Fundus camera: zeiss
Shooting center: fovea
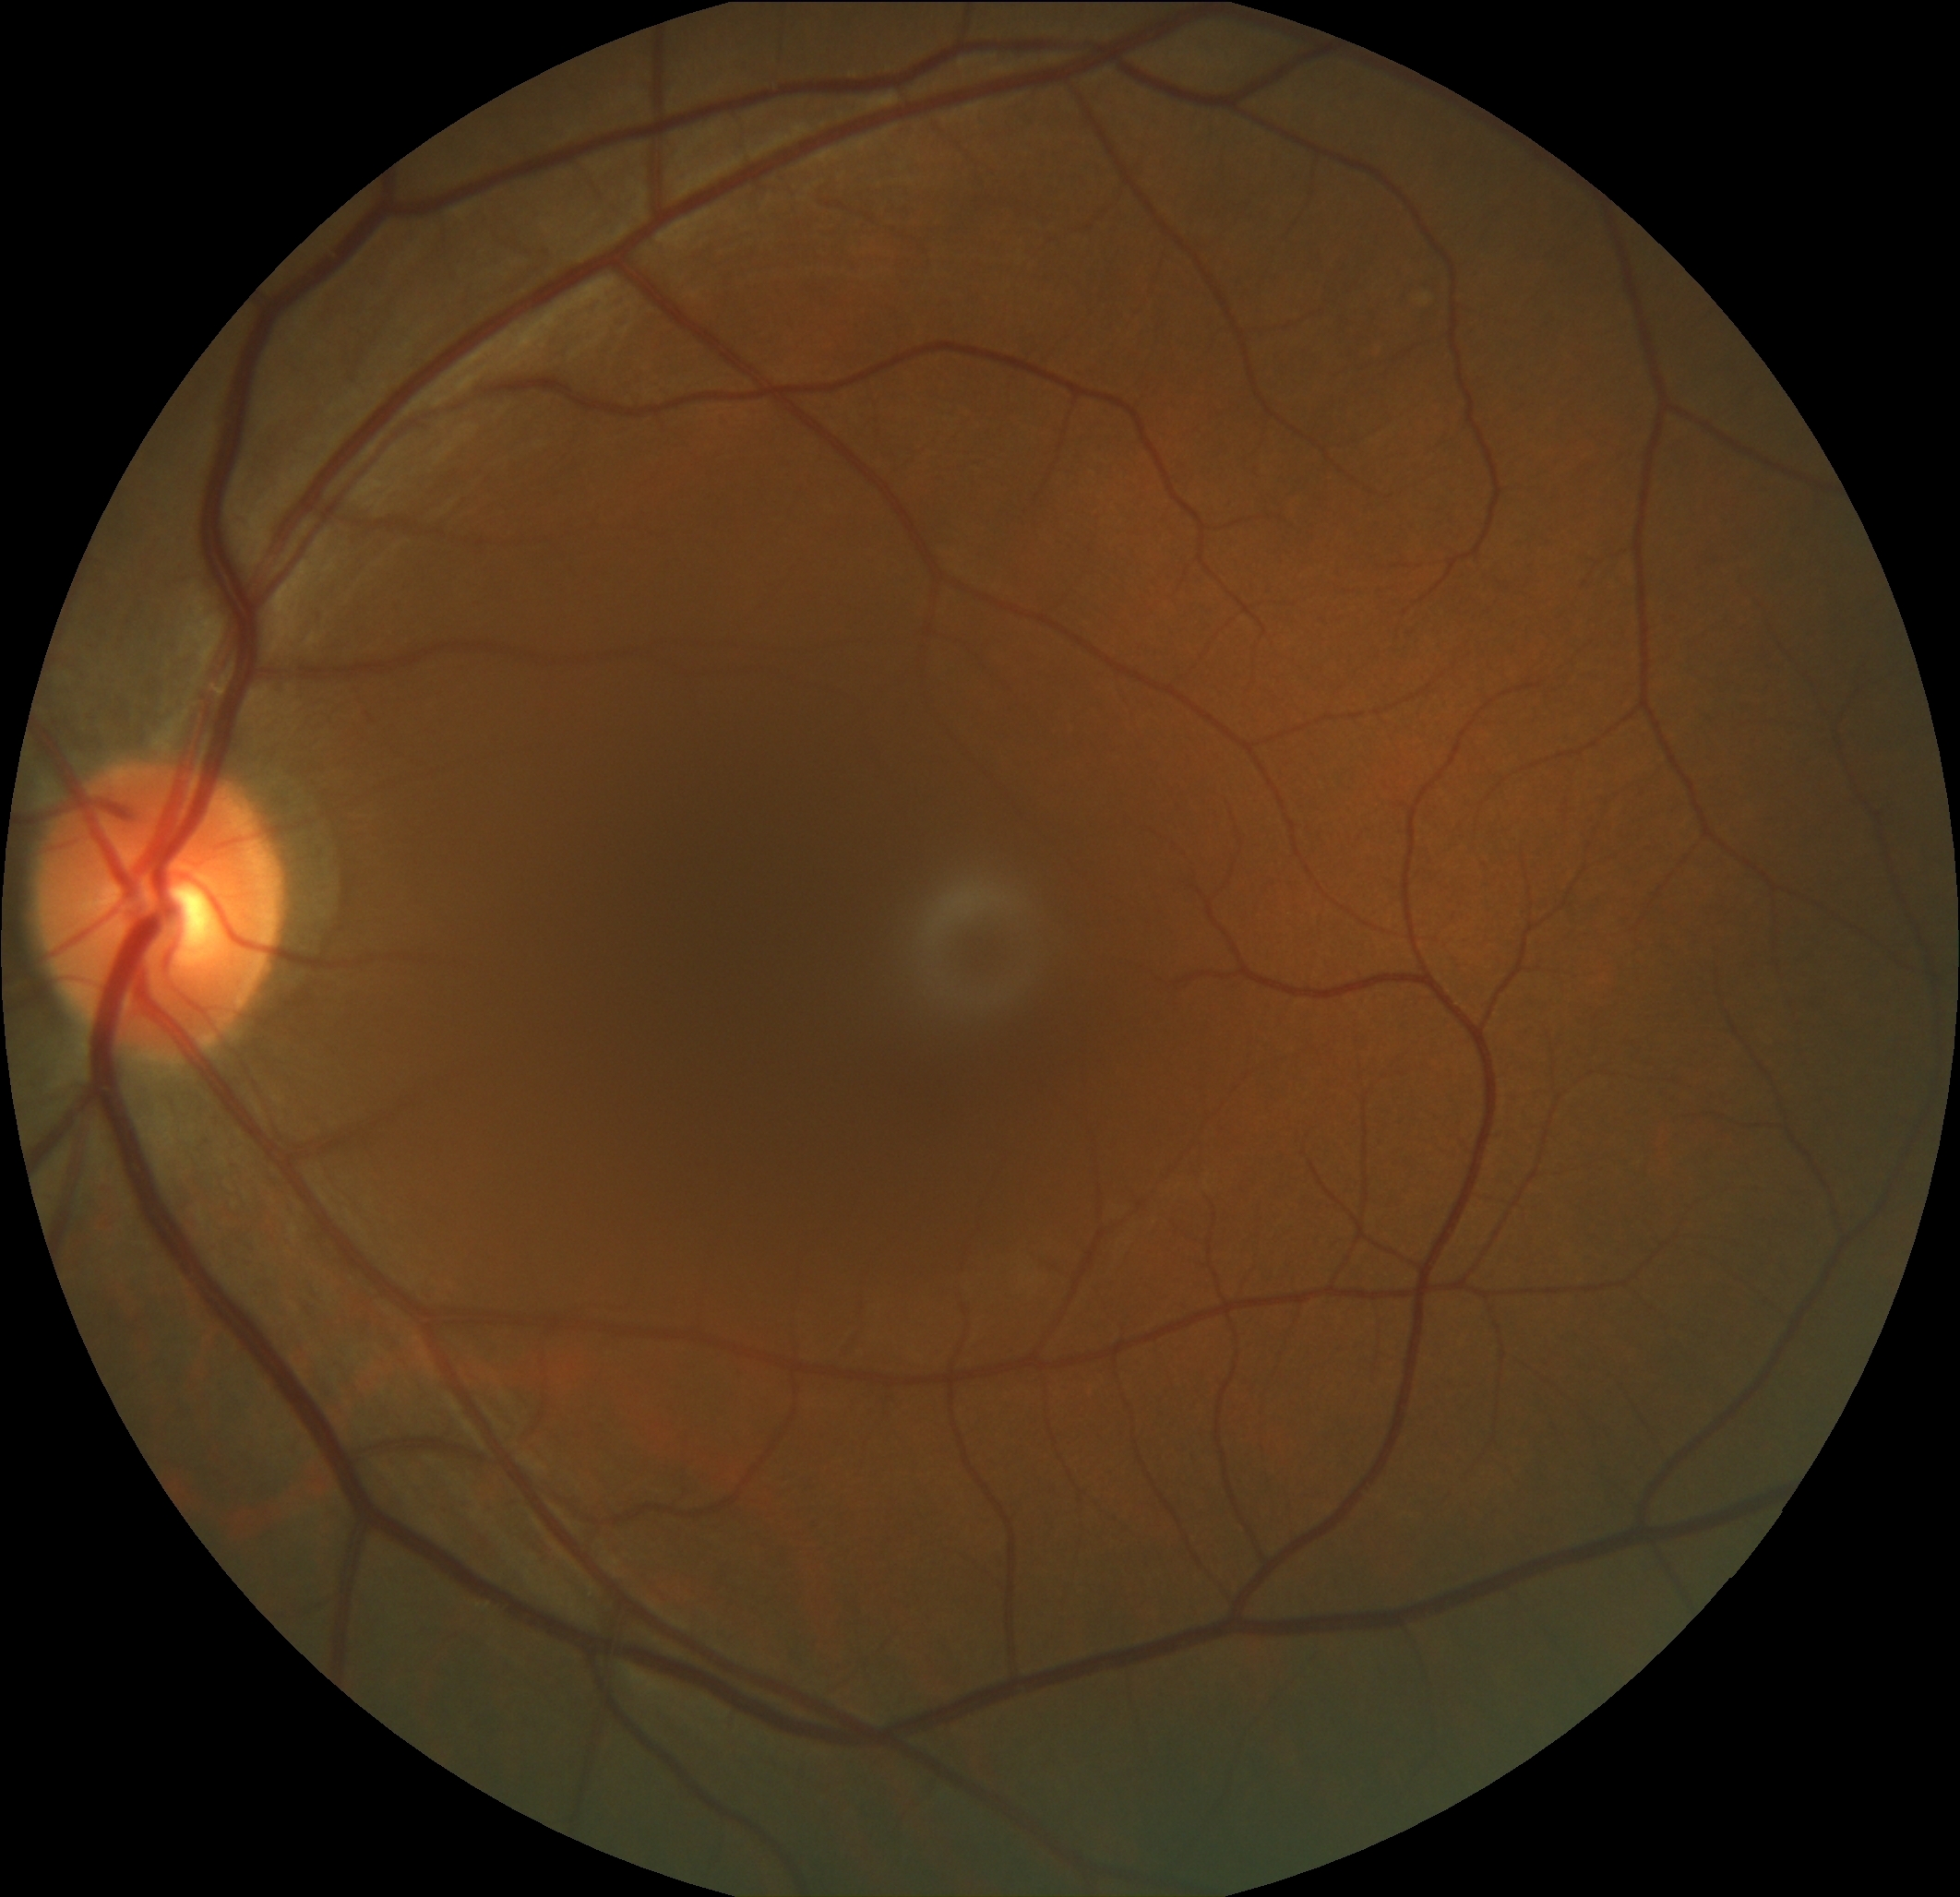
Pathologic myopia: no
Patchy retinal atrophy: present
Retinal detachment: absent